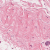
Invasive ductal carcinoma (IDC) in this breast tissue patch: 0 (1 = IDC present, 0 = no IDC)